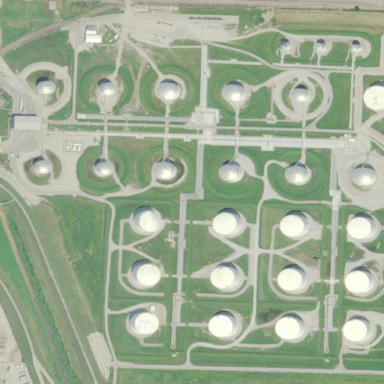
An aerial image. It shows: Industrial area dedicated to oil production or processing.